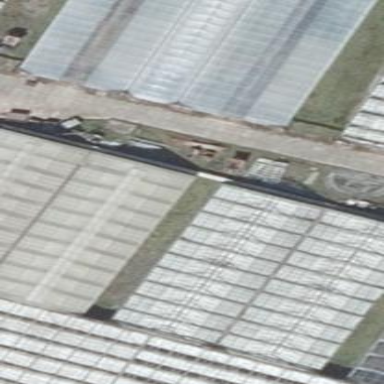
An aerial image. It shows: Greenhouse.